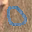
Label: 0